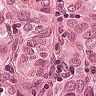
Metastatic tissue present: yes